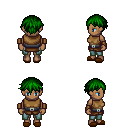
a pixel art fantasy rpg character, female body template, human, dark skin, leather chest armor, teal pants, green short bangs hairstyle, leather bracers, brown slippers, four views (front, back, left, right), 2x2 character sprite sheet, small pixel art, hard edges, no anti-aliasing